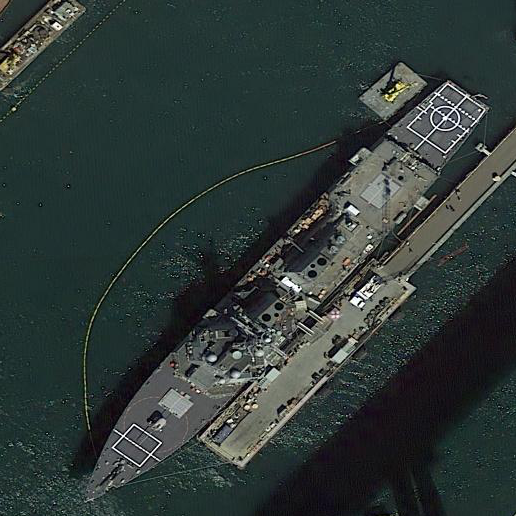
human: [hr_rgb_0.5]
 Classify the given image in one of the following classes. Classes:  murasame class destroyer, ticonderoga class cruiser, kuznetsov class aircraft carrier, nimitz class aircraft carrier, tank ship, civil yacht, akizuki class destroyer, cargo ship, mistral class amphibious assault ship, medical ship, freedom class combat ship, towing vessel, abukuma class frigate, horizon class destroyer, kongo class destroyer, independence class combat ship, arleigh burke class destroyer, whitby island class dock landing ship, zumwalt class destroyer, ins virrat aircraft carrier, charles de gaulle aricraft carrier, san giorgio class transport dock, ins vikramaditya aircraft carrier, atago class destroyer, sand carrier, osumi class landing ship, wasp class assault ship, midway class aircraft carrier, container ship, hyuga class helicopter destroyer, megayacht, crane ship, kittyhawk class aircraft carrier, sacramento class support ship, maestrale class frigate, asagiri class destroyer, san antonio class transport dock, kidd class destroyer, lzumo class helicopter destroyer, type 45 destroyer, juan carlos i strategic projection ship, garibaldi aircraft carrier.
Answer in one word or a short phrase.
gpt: Arleigh Burke class destroyer